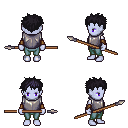
a pixel art fantasy rpg character, female body template, dark elf, purple skin, steel chest armor, teal pants, raven bedhead hairstyle, cloth bracers, spear, four views (front, back, left, right), 2x2 character sprite sheet, small pixel art, hard edges, no anti-aliasing